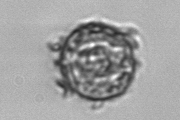
Label: Thalassiosira_TAG_external_detritus